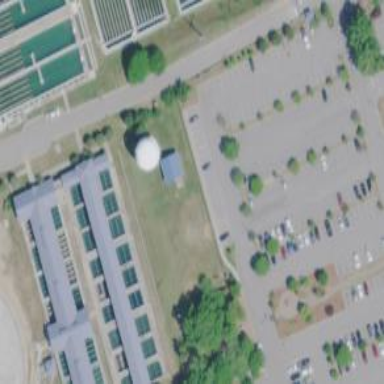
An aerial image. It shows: Water tower that is man-made.